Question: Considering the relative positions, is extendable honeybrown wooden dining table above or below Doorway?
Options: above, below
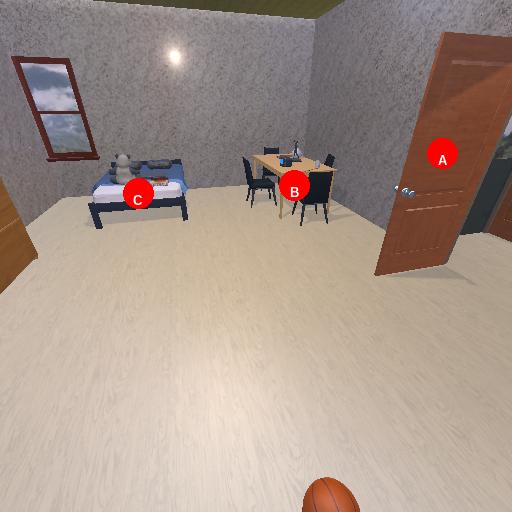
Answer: above